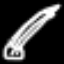
Label: pencil